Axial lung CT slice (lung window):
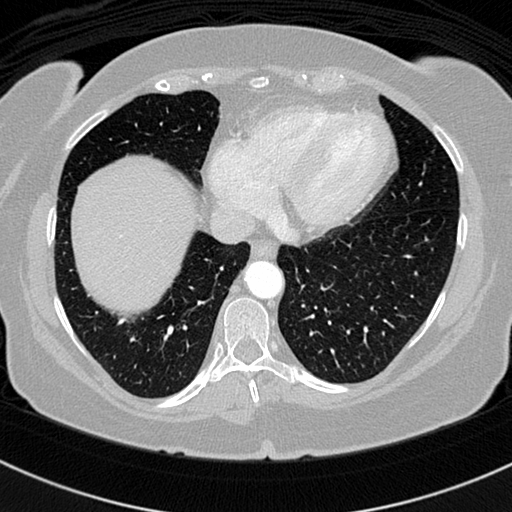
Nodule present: no